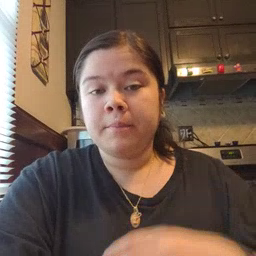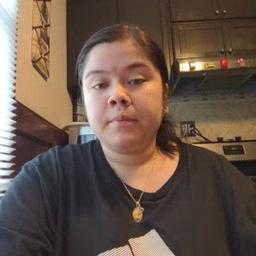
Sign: drop